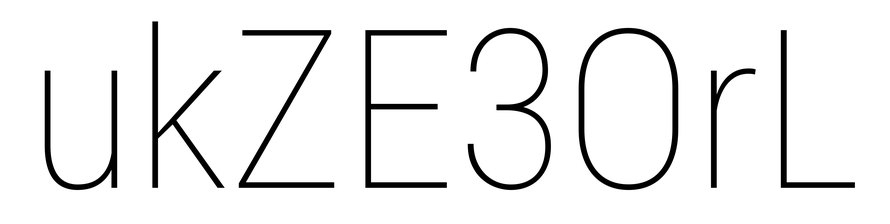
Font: Roboto_Condensed_Thin